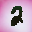
Label: 2